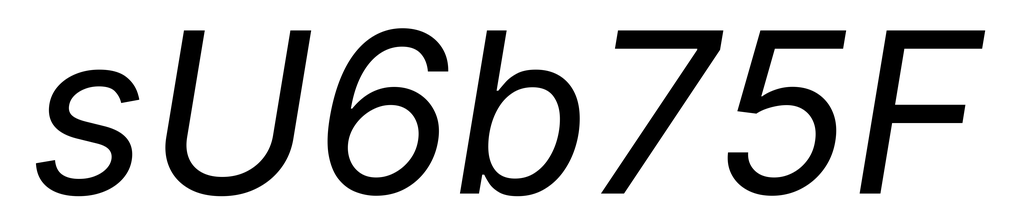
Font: Inter-Italic_Italic